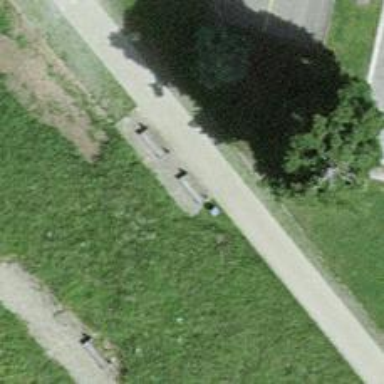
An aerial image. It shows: Bench for seating.